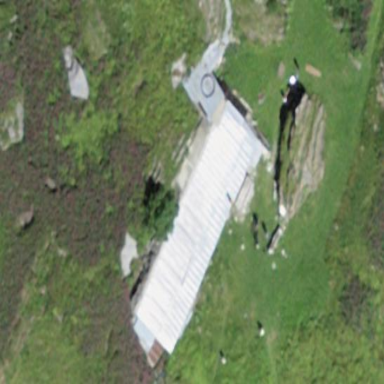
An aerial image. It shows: Farm building.